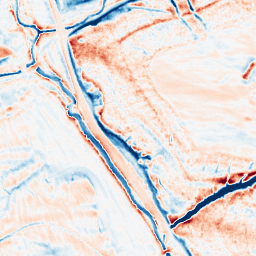
Category: classical
Decomposition family: gaussian_anisotropic
Decomposition parameters: sigma_x: 2
sigma_y: 5
Upsampling method: cubic_mitchell
Upsampling parameters: scale: 2
Upsampling scale: 2